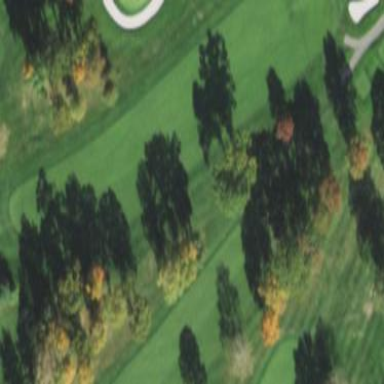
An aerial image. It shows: Grassy area designated as golf fairway.